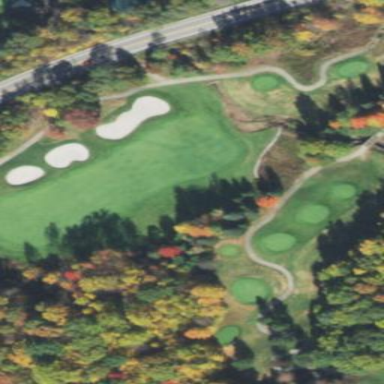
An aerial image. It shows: Golf fairway surrounded by grass.